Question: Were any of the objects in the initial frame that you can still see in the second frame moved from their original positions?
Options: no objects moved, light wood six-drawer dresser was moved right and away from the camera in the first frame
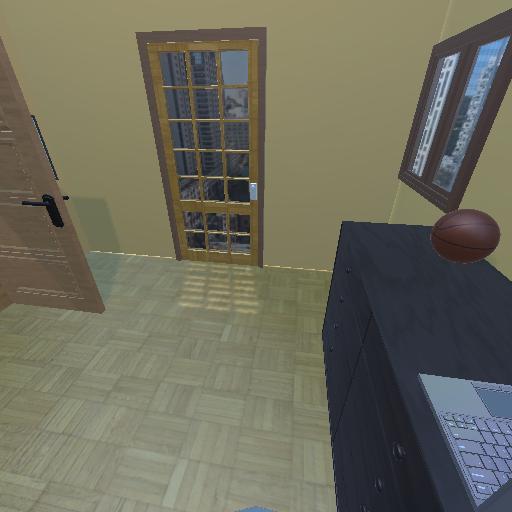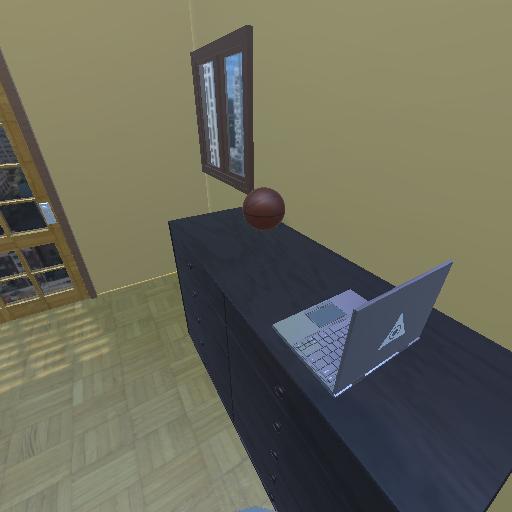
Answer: no objects moved